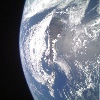
Label: cloud